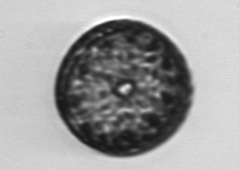
Label: Coscinodiscus